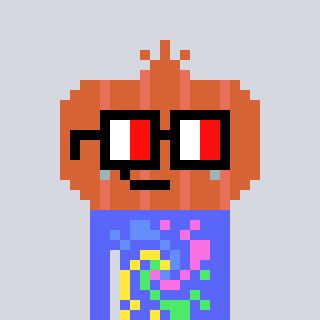
a pixel art character with square glasses with black frames and red eyes, a onion-shaped head and a purple-colored body on a cool background